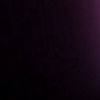
Label: space